Question: Count the number of objects in the diagram.
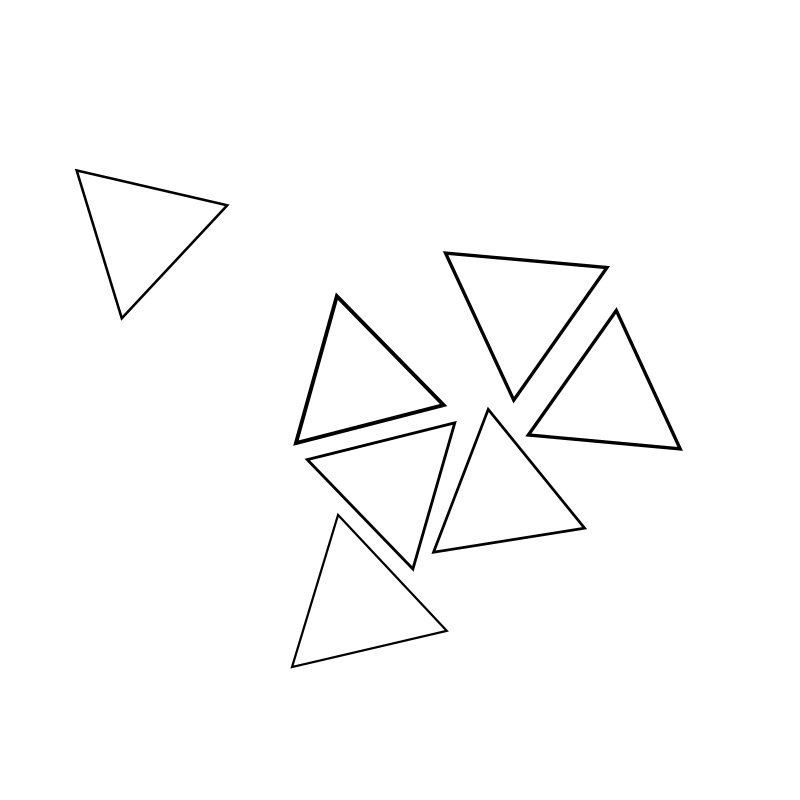
Answer: 7